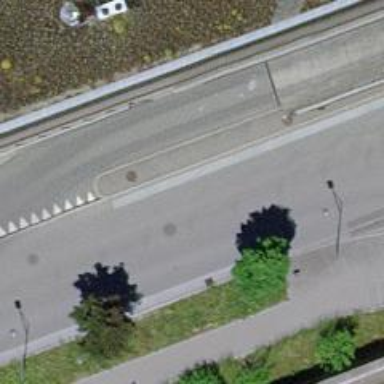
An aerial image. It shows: Unclassified asphalt road with separate sidewalk.